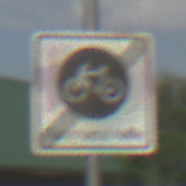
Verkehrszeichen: EndeFahrradstrasse
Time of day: MorningAfternoon
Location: Outdoor (Nature)
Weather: PartlyCloudy
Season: NotSpecified
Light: Natural